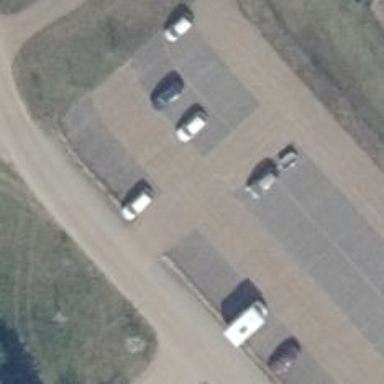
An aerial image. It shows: Road serving as parking aisle.